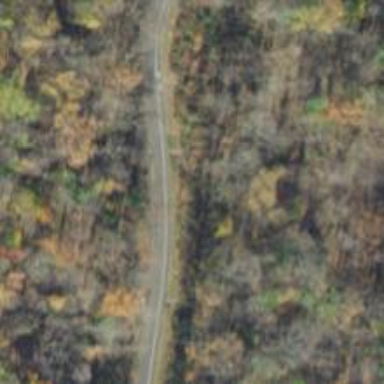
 functioning as service road. It is bridge over bicycle road."